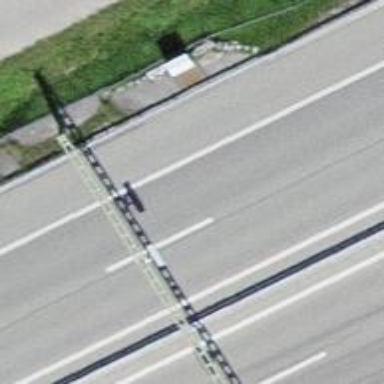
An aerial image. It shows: View of motorway.